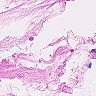
Metastatic tissue present: no